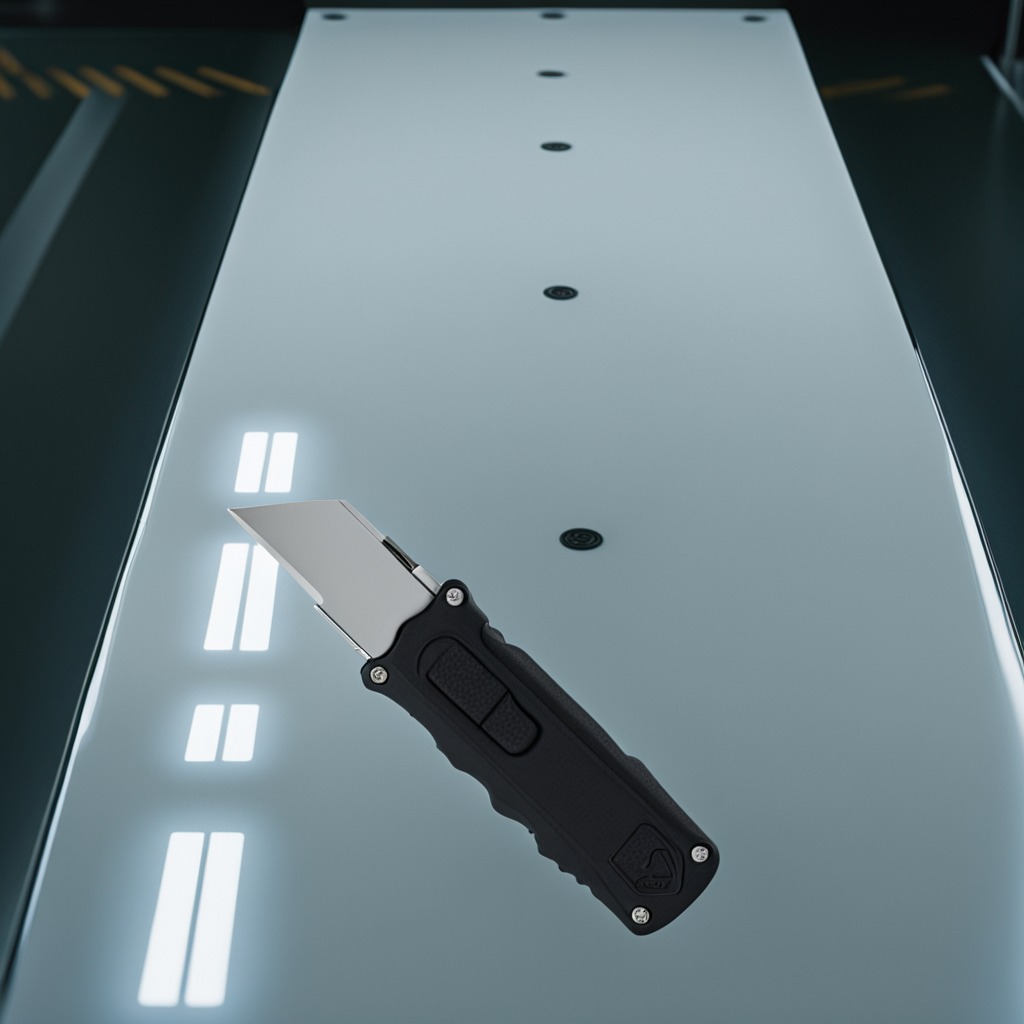
A utility knife lying on the table.